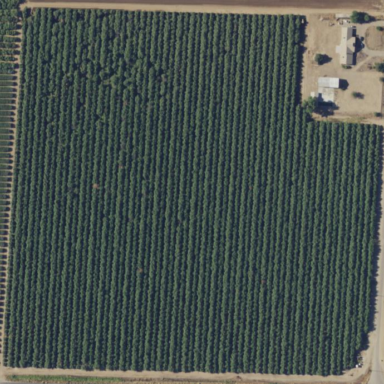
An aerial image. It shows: Vineyard where grapes are grown.